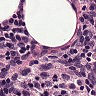
Metastatic tissue present: no